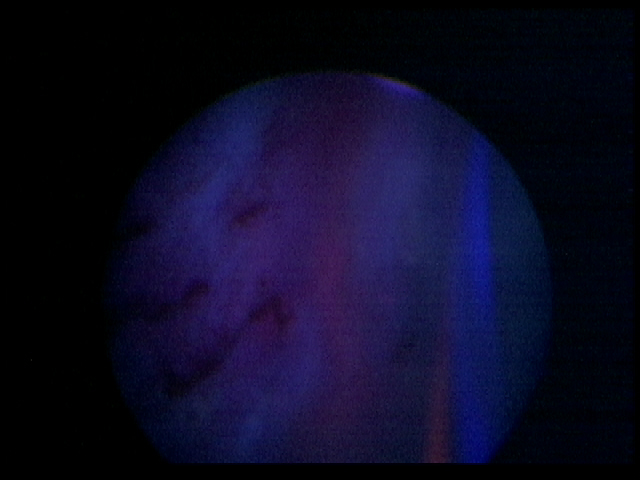
Modality: BLC
Class: Non-malignant
Subclass: BenignNOS
Lesion: L3
Morphology: Non-papillary
Bladder cancer association: No